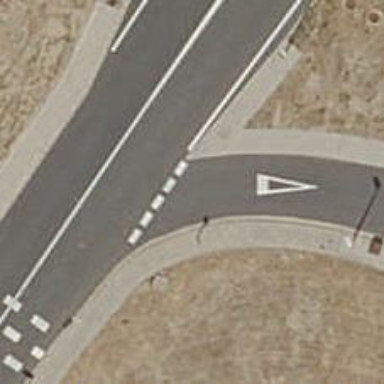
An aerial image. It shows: Road with "give way" sign.